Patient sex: M
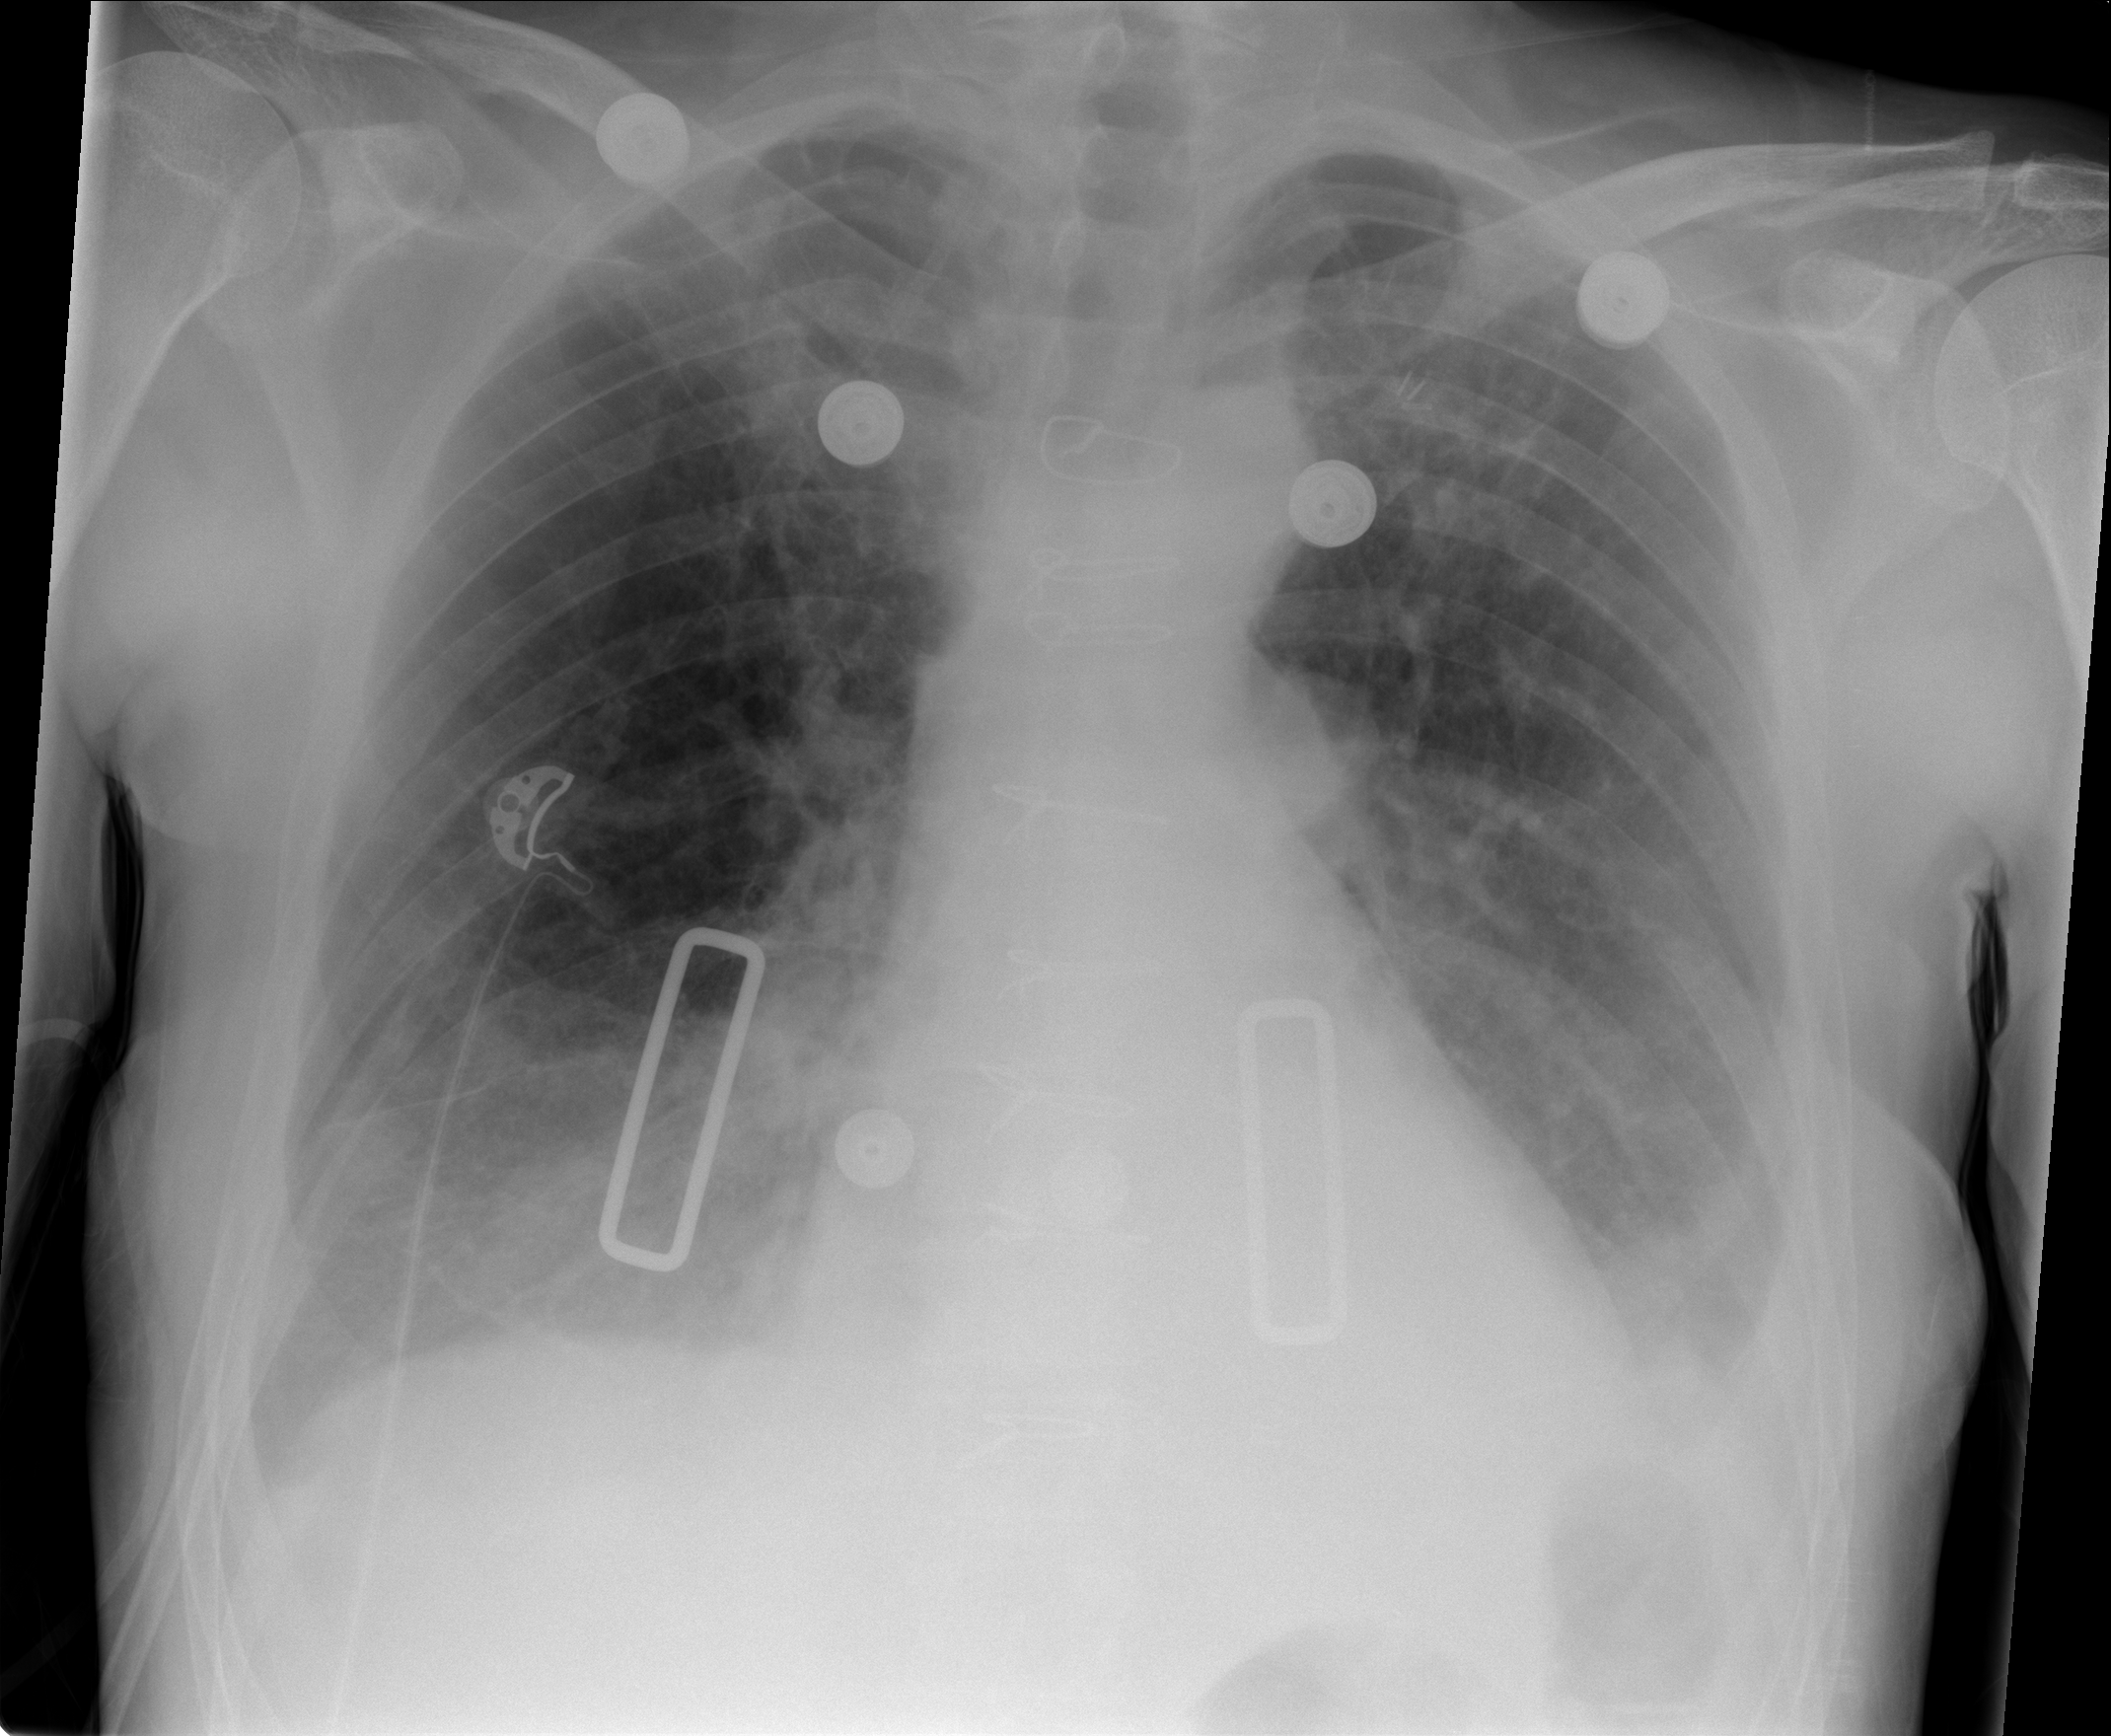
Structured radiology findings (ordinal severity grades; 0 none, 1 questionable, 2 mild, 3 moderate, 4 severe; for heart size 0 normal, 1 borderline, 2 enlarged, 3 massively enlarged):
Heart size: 0
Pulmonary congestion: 2
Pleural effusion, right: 2
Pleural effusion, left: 2
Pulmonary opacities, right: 0
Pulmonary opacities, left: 0
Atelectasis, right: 2
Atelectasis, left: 2